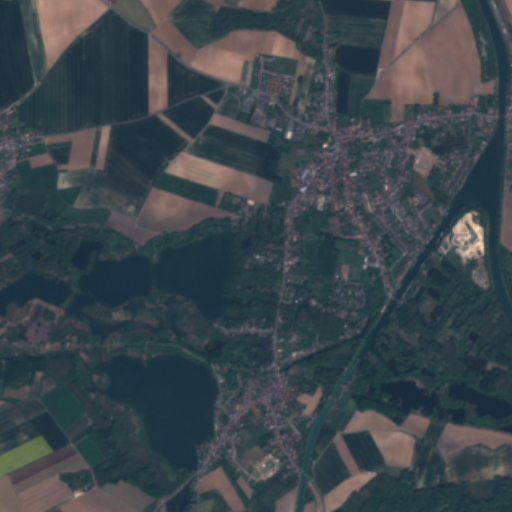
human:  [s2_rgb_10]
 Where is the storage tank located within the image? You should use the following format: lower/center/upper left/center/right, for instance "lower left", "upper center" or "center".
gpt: The storage tank is located in the center right of the image.
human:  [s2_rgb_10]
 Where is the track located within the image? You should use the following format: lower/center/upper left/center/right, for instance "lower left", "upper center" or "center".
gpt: The track is located in the center right of the image.
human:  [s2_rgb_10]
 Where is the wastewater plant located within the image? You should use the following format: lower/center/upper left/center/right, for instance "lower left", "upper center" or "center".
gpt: The wastewater plant is located in the center right of the image.
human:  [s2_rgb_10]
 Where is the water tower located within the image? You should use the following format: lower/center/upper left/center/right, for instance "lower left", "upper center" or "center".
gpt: The water tower is located in the upper center of the image.
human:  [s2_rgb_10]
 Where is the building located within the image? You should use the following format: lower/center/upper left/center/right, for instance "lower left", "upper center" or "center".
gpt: There is no building in the image.